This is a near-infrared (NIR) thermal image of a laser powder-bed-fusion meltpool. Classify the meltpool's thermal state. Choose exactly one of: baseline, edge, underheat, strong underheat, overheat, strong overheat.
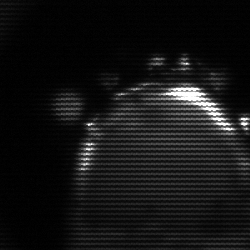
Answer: edge